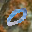
Label: 0